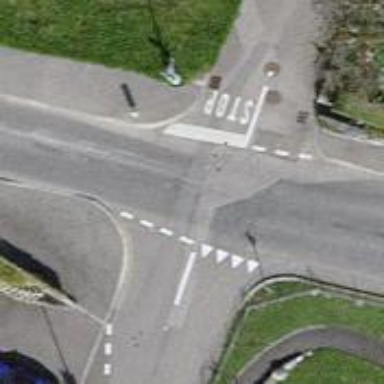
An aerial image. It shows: Road with "give way" sign.